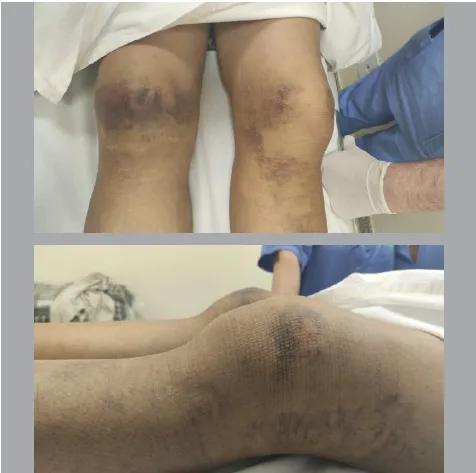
Preoperative image. Severe swelling in both knees with areas of ecchymosis over the patella in the right knee and in the peripatellar region in the left knee. The arrows show the location of the 'gaps' palpated during physical examination.
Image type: medical_photograph (skin_photograph)